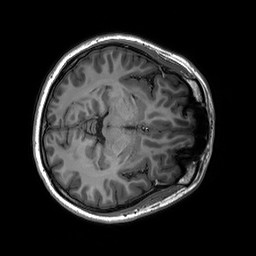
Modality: T1w
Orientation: axial
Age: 25
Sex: female
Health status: healthy
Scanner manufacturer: siemens
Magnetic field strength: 3 T
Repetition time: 2.3 s
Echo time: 0.00236 s